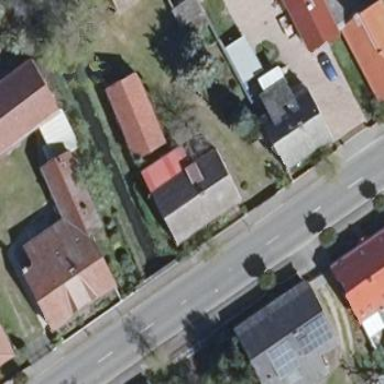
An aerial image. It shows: Gabled roofed house.